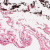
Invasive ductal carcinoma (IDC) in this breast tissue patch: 0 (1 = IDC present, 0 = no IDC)